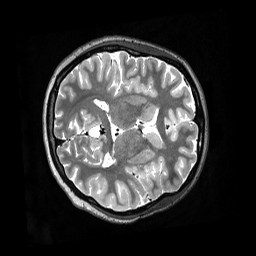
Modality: T2w
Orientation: axial
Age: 20
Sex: female
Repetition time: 3.2 s
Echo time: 0.563 s